Field crop: maize
Growth stage: 2
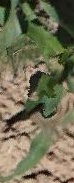
Species: maize